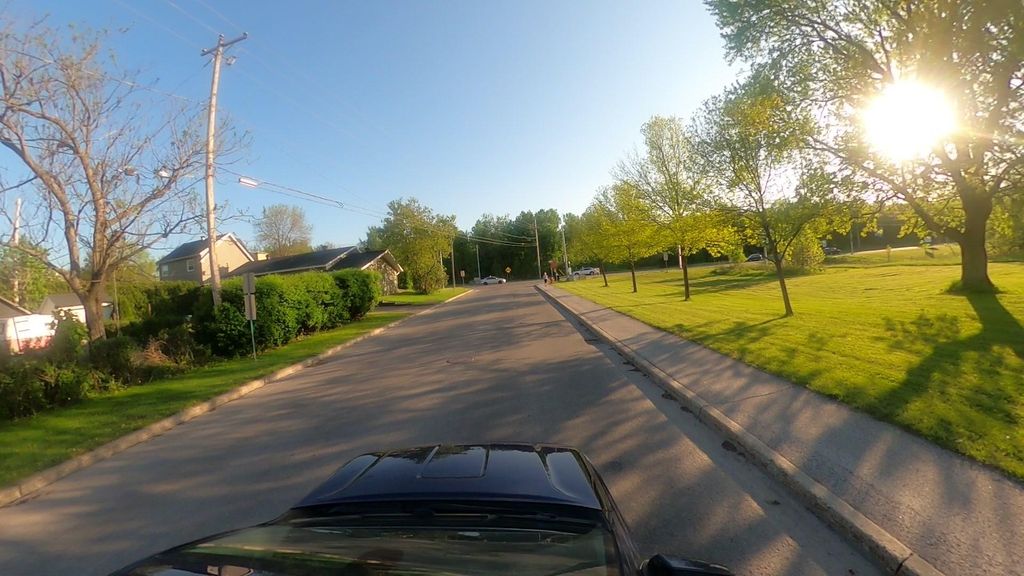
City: quebec_city